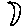
Label: moon